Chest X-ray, PA view. Patient: 39 years old, sex M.
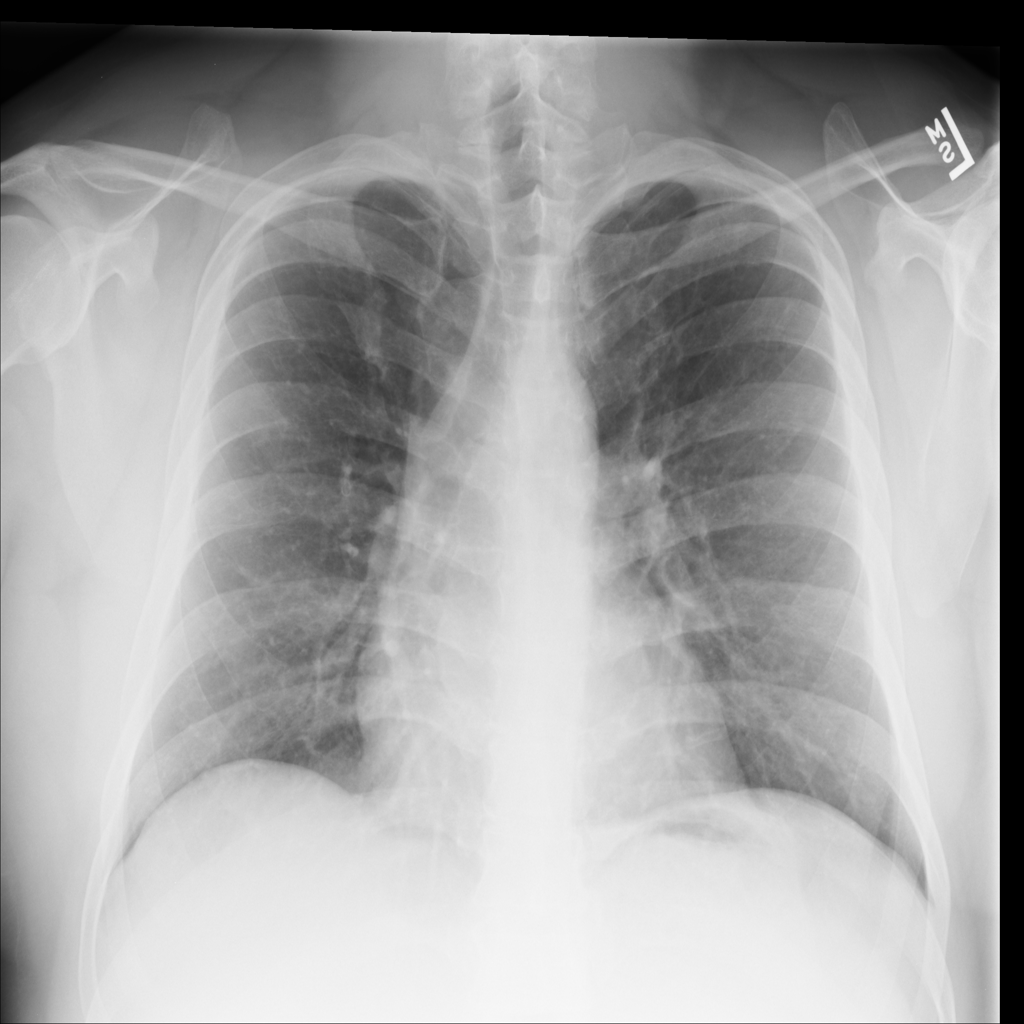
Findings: No Finding